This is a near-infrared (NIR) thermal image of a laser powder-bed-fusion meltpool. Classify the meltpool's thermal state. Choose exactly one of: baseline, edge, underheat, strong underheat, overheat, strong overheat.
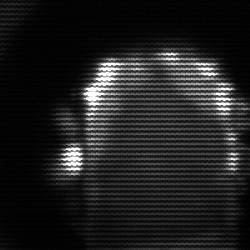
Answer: baseline